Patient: sex F, age 43
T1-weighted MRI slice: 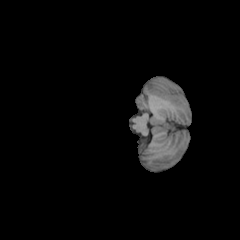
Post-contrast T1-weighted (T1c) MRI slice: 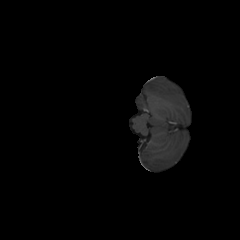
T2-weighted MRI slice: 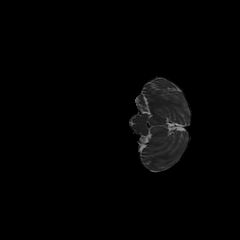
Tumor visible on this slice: no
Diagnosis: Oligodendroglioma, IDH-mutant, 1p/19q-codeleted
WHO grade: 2